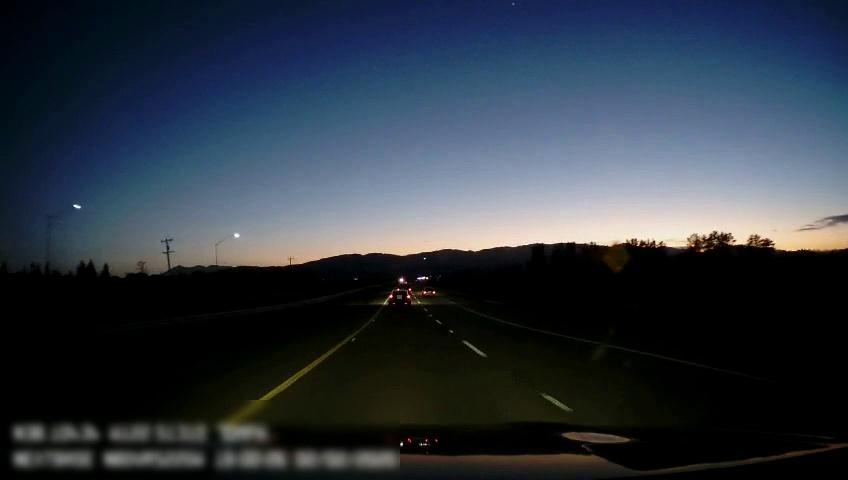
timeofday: Dusk/Dawn/Twilight
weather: Sunny
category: Drivable Space
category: Vehicles | Car
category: Vehicles | Car
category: Lanes | Current Lane
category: Lanes | Current Lane
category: Lanes | Alternate Lane
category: Traffic | Signs